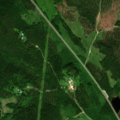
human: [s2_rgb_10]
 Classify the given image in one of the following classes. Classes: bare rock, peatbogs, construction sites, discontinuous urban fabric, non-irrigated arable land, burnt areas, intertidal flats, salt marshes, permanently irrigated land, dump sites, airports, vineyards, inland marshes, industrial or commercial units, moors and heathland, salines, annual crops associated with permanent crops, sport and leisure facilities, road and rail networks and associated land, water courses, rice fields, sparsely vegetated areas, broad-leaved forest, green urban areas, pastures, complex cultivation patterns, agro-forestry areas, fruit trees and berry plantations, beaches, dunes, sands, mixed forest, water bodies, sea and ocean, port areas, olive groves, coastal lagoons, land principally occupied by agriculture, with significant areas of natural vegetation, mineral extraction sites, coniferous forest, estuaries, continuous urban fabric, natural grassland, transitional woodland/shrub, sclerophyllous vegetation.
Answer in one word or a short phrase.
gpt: coniferous forest, mixed forest, transitional woodland/shrub